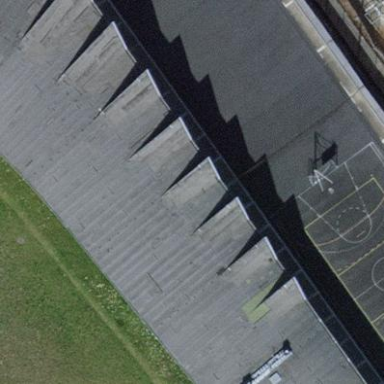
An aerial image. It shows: School building with flat roof.